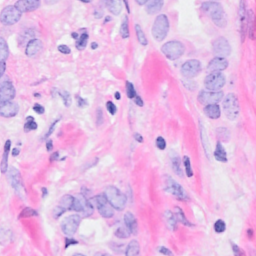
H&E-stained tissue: Breast